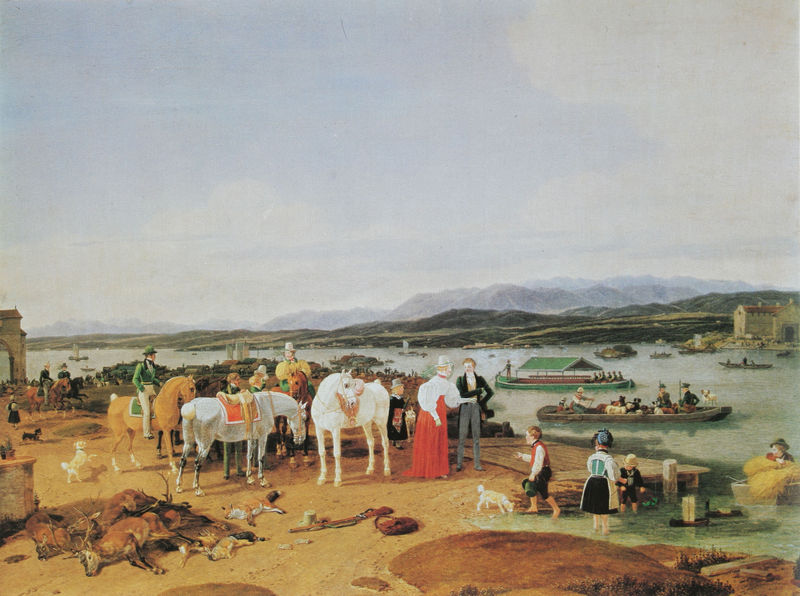
Titel: Nach der Jagd
Künstler: Wilhelm von Kobell
Standort: München
Institution: Städtische Galerie im Lenbachhaus
Schlagwörter: berg, blau, felsen, gruppe, himmel, mann, wasser, wolken, fluss, frauen, landschaft, menschen, see, ufer, braun, frau, hut, kleid, kleider, licht, männer, säule, ölbild, dach, haus, hund, hunde, rot, tiere, gesellschaft, haube, rock, alt, tot, bach, horizont, hügel, familie, kind, paar, boot, boote, genre, handel, kahn, kinder, pferd, pferde, reiter, sattel, schiff, schiffe, bogen, süden, berge, gebirge, wüste, nebel, rast, hafen, kähne, romantik, wild, soldaten, rudern, tor, ruine, rinder, burg, bruan, bayern, alpen, flusslandschaft, hinten, waffen, leichen, angel, treffen, tasche, jagd, schimmel, biedermeier, fuchs, beute, hirsch, hirsche, jäger, gewehr, isar, reise, zeichnerisch, jagdgesellschaft, spiele, bote, dirndl, araber, starnberger see, kobell, kadaver, oberland, norditalien, furth, themse, wagenbauer, austausch, tote tiere, frak, ahsu, staadt, haendler, weiß decke